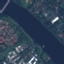
Land use / land cover: River